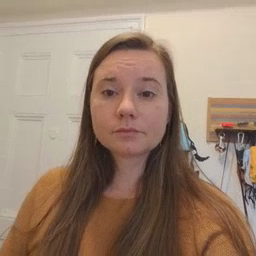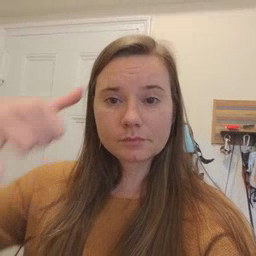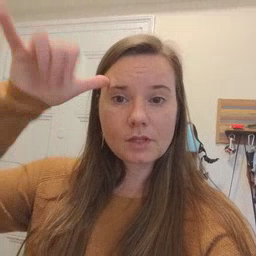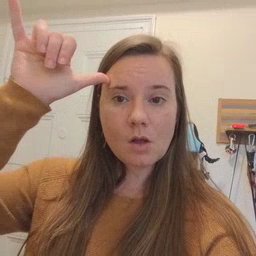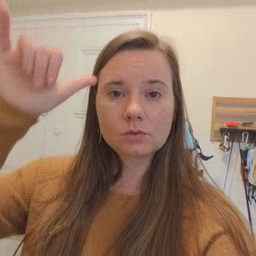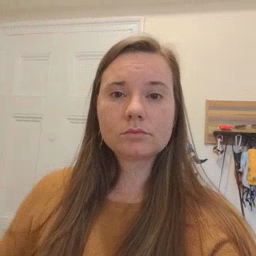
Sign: cow